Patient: sex M, age 65
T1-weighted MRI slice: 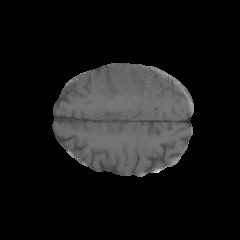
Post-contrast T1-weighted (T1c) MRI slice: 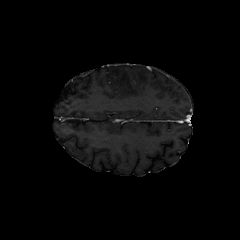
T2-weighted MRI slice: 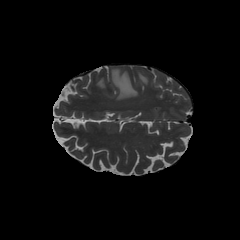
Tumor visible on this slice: yes
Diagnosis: Glioblastoma, IDH-wildtype
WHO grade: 4